Question: When I put a button in on a colored background TKinter leaves this weird white box around the widget. For example the code below:
'''
from Tkinter import *
root = Tk()
root.geometry("300x100+300+300")
root.configure(bg="red")
button = Button(root, text="Connect", highlightthickness=0)
button.pack()
root.mainloop()
'''

What can I do to get rid of the white spacing?
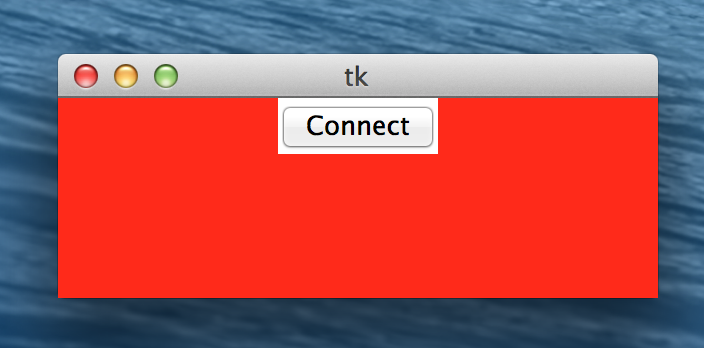
Answer: The extra border is caused by the 'highlightthickness' attribute. The default value is 1 (one); set it to zero to remove the border. This border shows when the button has keyboard focus.
However, it appears you're running this on OSX. OSX buttons are a bit less configurable than on other platforms. Setting highlightthickness to zero won't help. The best you can do is set 'highlightbackground' to the same color as your background so that it blends in.